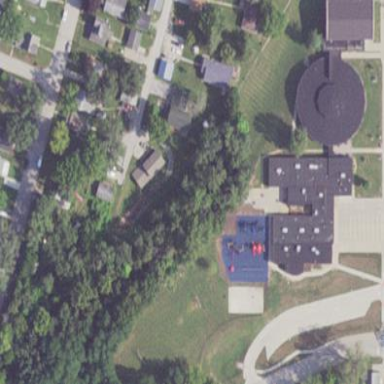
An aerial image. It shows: School.